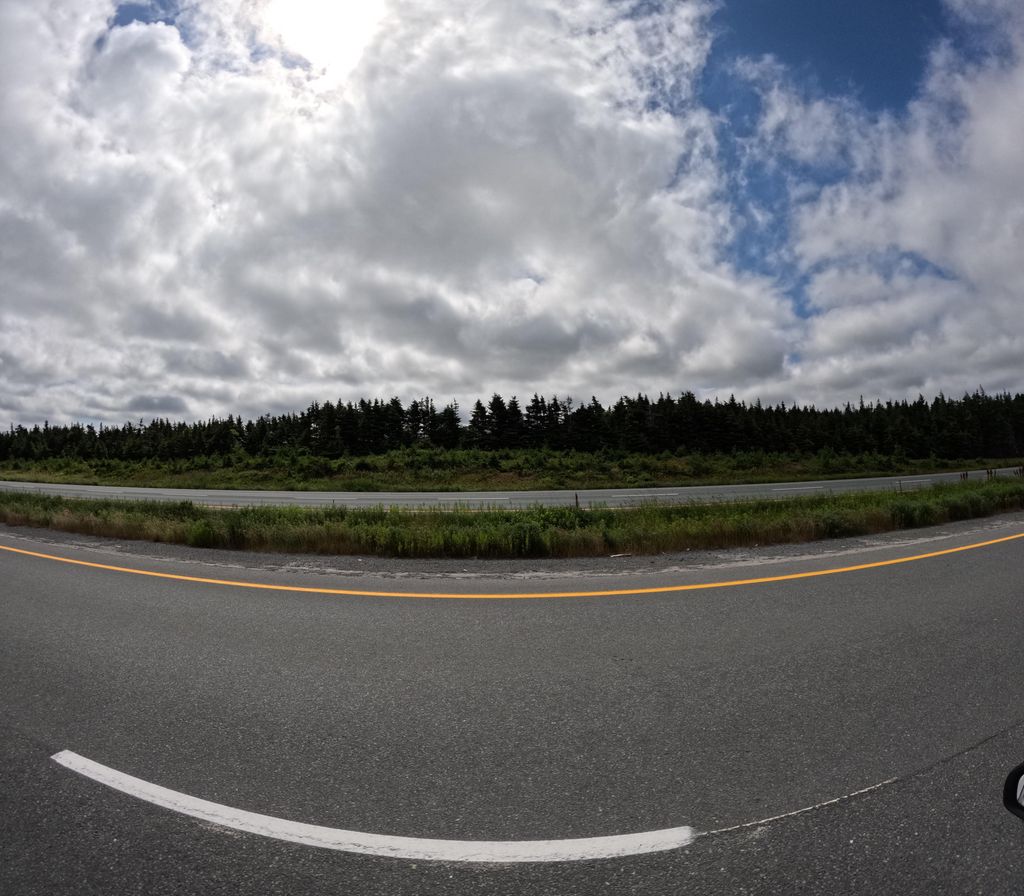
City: st_johns